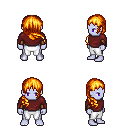
a pixel art fantasy rpg character, male body template, dark elf, purple skin, maroon long-sleeve shirt, white pants, light blonde right-swept hairstyle, leather bracers, four views (front, back, left, right), 2x2 character sprite sheet, small pixel art, hard edges, no anti-aliasing